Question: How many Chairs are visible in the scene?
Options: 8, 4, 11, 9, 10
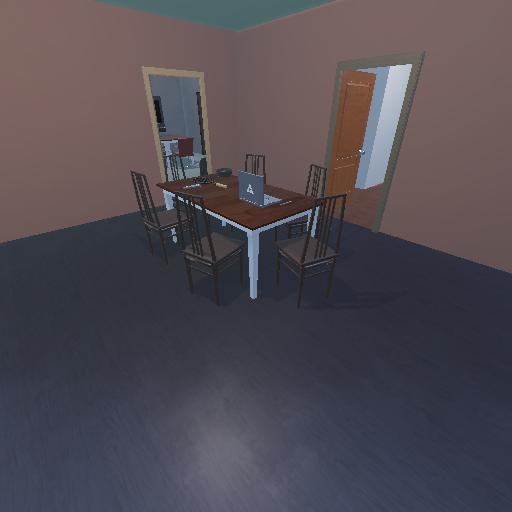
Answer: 8